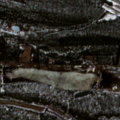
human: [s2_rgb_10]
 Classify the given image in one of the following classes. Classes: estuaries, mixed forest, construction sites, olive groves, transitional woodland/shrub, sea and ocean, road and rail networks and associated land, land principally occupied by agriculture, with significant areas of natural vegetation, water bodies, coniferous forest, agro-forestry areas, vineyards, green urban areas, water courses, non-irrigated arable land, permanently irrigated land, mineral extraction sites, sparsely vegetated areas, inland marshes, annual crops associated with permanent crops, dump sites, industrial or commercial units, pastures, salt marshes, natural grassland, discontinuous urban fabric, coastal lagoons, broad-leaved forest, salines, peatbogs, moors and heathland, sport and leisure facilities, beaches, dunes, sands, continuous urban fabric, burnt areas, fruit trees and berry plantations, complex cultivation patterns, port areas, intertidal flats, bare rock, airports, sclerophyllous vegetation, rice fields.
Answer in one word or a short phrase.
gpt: land principally occupied by agriculture, with significant areas of natural vegetation, coniferous forest, mixed forest, transitional woodland/shrub